Current action and preconditions to check: trajectory_clear

Your task: For each precondition in the list above, predict whether it will hold at this action.

Consider the current scene as observed from the mobile robot's camera, and analyze the predicted future states of all dynamic agents (e.g., people, animals, vehicles, or any moving entities) within the NEXT SECOND.

IMPORTANT: Only answer "very likely" if you are absolutely certain—based on strong, clear evidence—that a dynamic agent will violate the precondition in the predicted future state. Do NOT answer "very likely" for unlikely, ambiguous, or low-probability risks.

Ask yourself for each precondition: Is there a high probability, with clear and convincing evidence, that the predicted future states of any dynamic agent will interfere with the predicted future state of the currently executing action within the NEXT SECOND, causing that precondition to fail?

Assess the risk level based on these predictions. Use "likely" or "very likely" if motions create a clear risk of interference.

Use "neutral" or "improbable" if agents are nearby but their predicted paths are clearly diverging or non-conflicting.

Failure Risk Categories: "very improbable", "improbable", "neutral", "likely", "very likely"

Answer Format: Output ONLY the probability_of_failure value from these categories: "very improbable", "improbable", "neutral", "likely", "very likely"

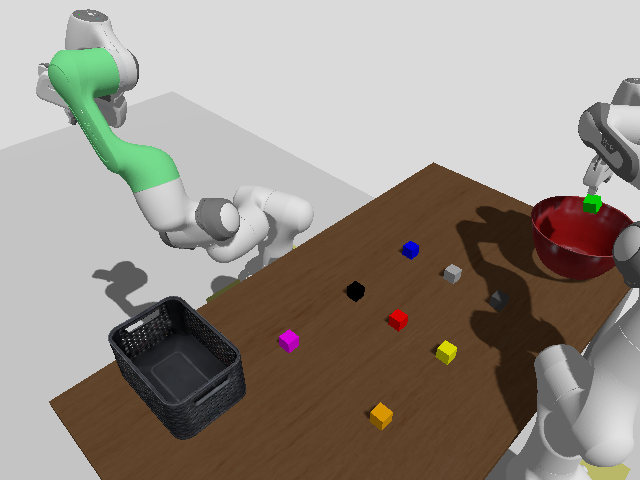

Answer: very improbable